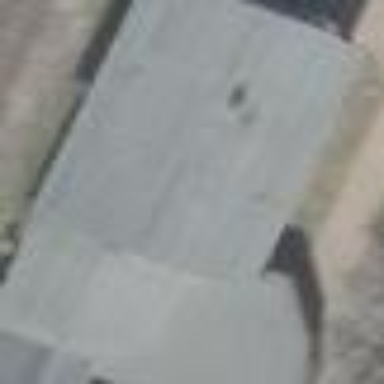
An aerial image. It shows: Commercial building with gabled roof.